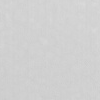
Atmospheric dust classification: not_dusty